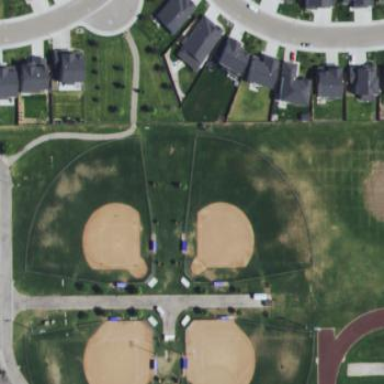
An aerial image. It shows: Baseball pitch for leisure land.